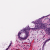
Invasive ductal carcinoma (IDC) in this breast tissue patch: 0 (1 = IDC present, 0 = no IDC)